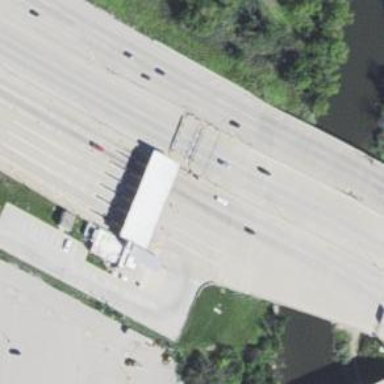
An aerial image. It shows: Toll gantry on the road.